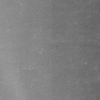
Atmospheric dust classification: not_dusty